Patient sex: M
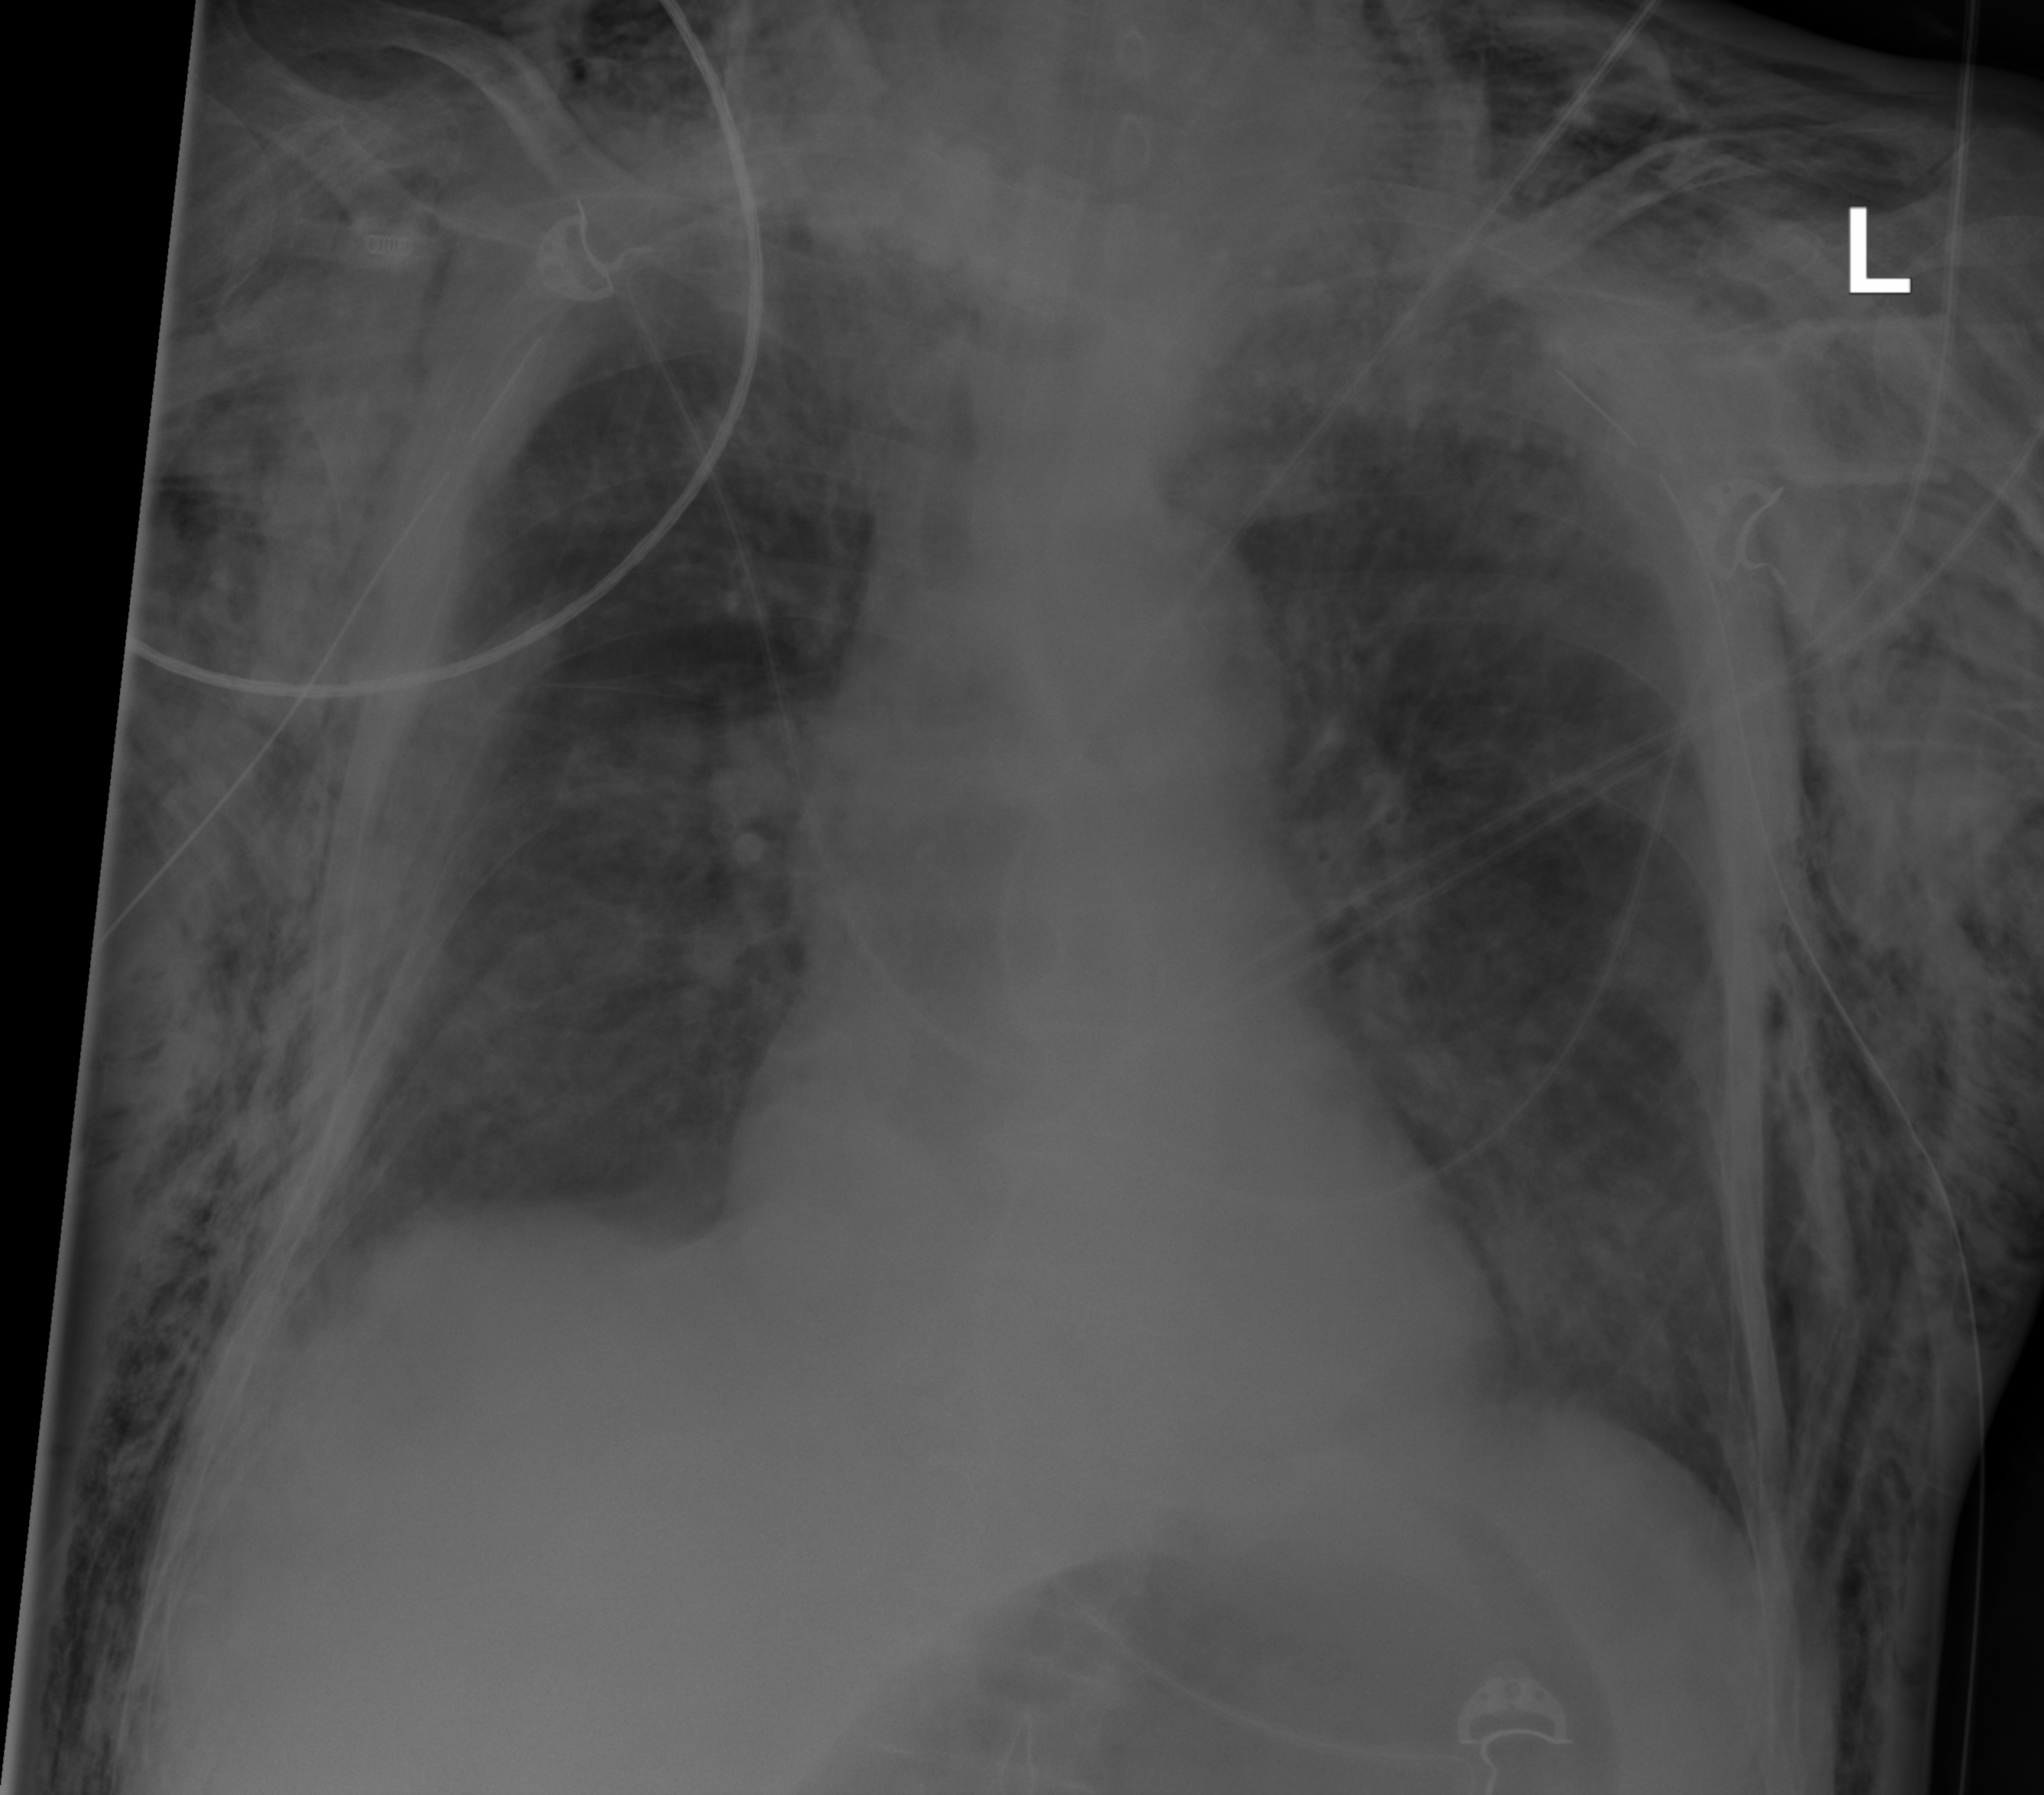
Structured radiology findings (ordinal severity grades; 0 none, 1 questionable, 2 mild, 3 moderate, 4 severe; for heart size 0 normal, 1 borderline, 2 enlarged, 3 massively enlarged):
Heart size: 0
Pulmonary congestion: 2
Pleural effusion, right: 2
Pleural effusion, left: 0
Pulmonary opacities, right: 2
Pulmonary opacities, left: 2
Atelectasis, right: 2
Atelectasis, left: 2